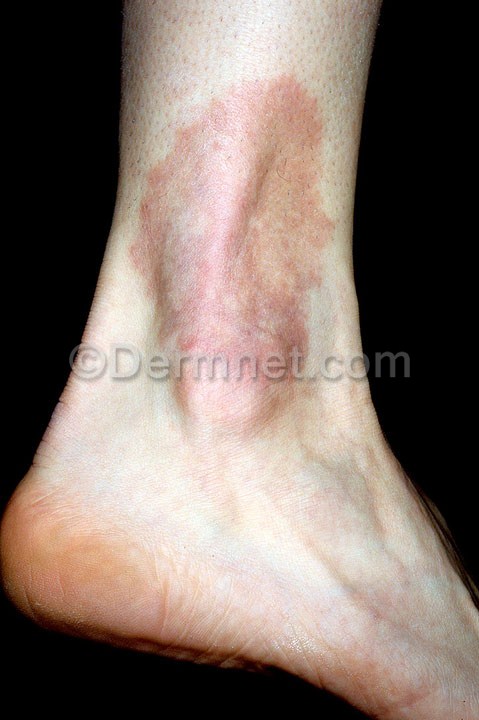
Disease: Systemic Disease